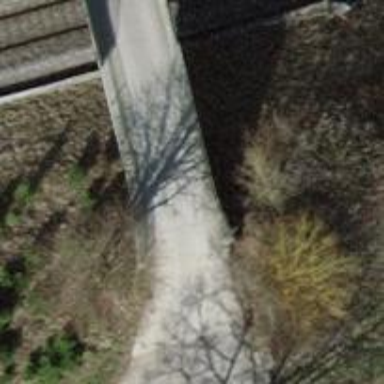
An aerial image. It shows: Unclassified road with bridge.